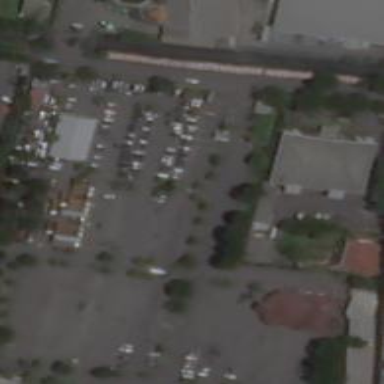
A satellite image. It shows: Parking area.